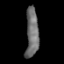
Tissue: prostate
Cell type: T cells
Senescence score: 0.7285
Nuclear area (px): 609
Mean DAPI intensity: 110.392